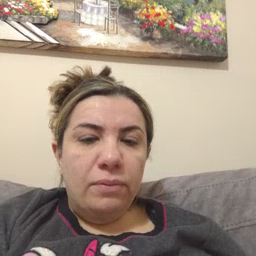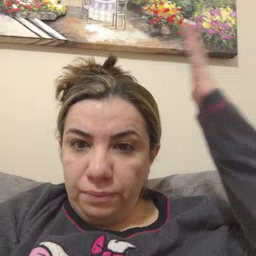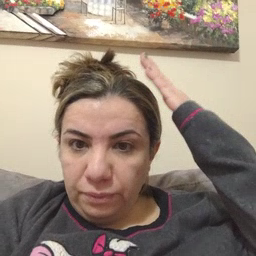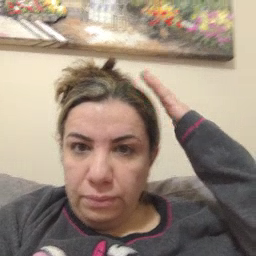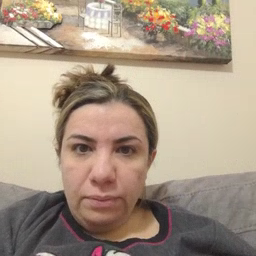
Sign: hot